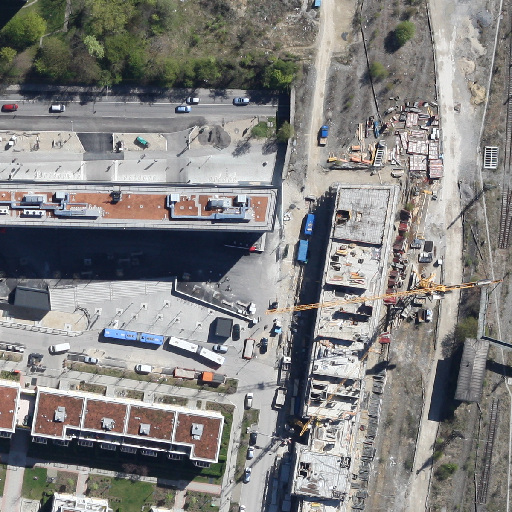
Referring expression: truck